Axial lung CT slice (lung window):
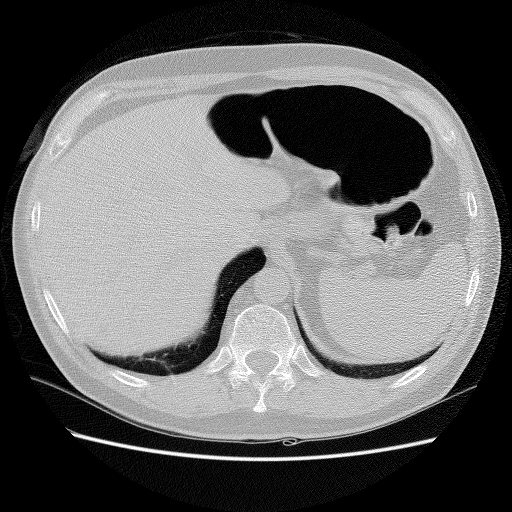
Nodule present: no